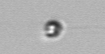
Label: nanoplankton_mix